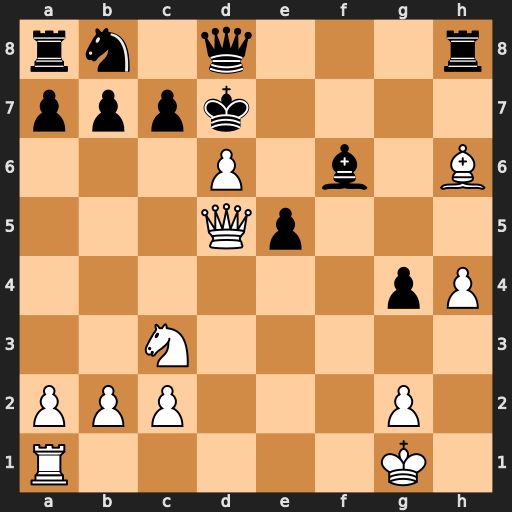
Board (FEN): rn1q3r/pppk4/3P1b1B/3Qp3/6pP/2N5/PPP3P1/R5K1
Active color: w
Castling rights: -
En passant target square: -
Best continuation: dxc7+ Kxc7 Nb5+ Kc8 Nd6+